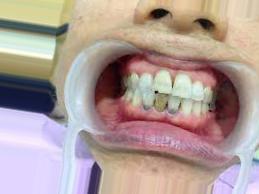
Condition: Tooth Discoloration